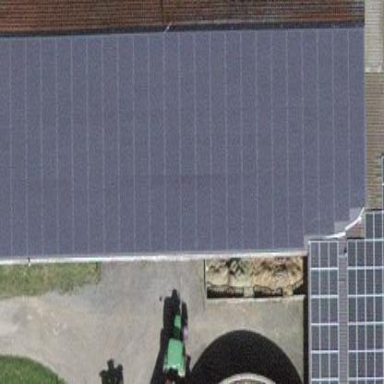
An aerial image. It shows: Solar power generator using photovoltaic method with solar photovoltaic panel types.